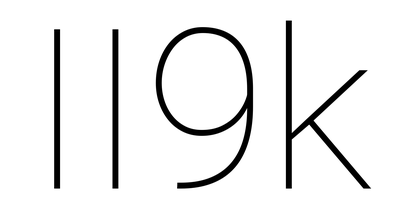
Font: Roboto_Thin